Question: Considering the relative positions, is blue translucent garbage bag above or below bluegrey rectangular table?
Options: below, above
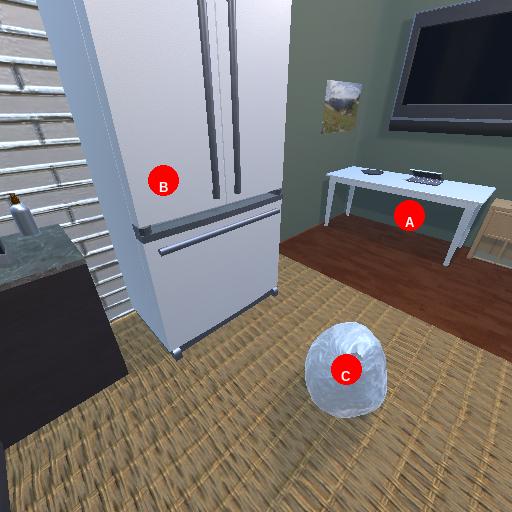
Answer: below